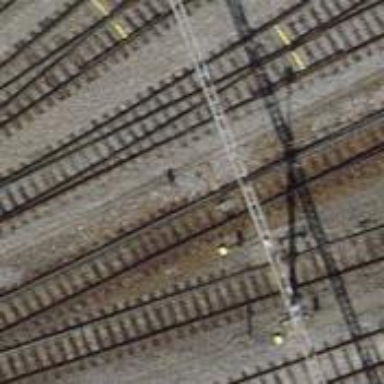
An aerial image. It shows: Railway switch.